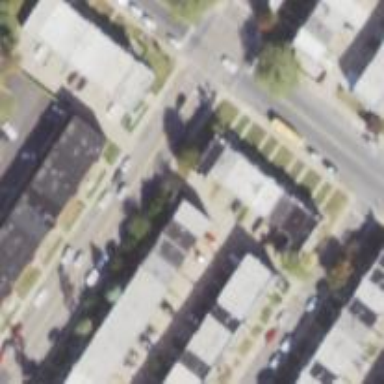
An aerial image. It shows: Alley classified as service road.